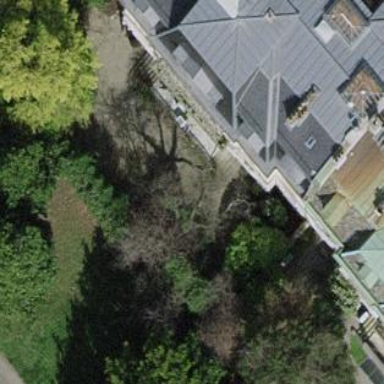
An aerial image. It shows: Garden enclosed by wall.